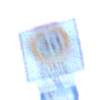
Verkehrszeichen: BeginnZone30
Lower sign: SackgasseRadverkehrFussgaengerDurchlaessig
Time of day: SunriseSunset
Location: Outdoor (Nature)
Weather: PartlyCloudy
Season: NotSpecified
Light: Natural